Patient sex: M
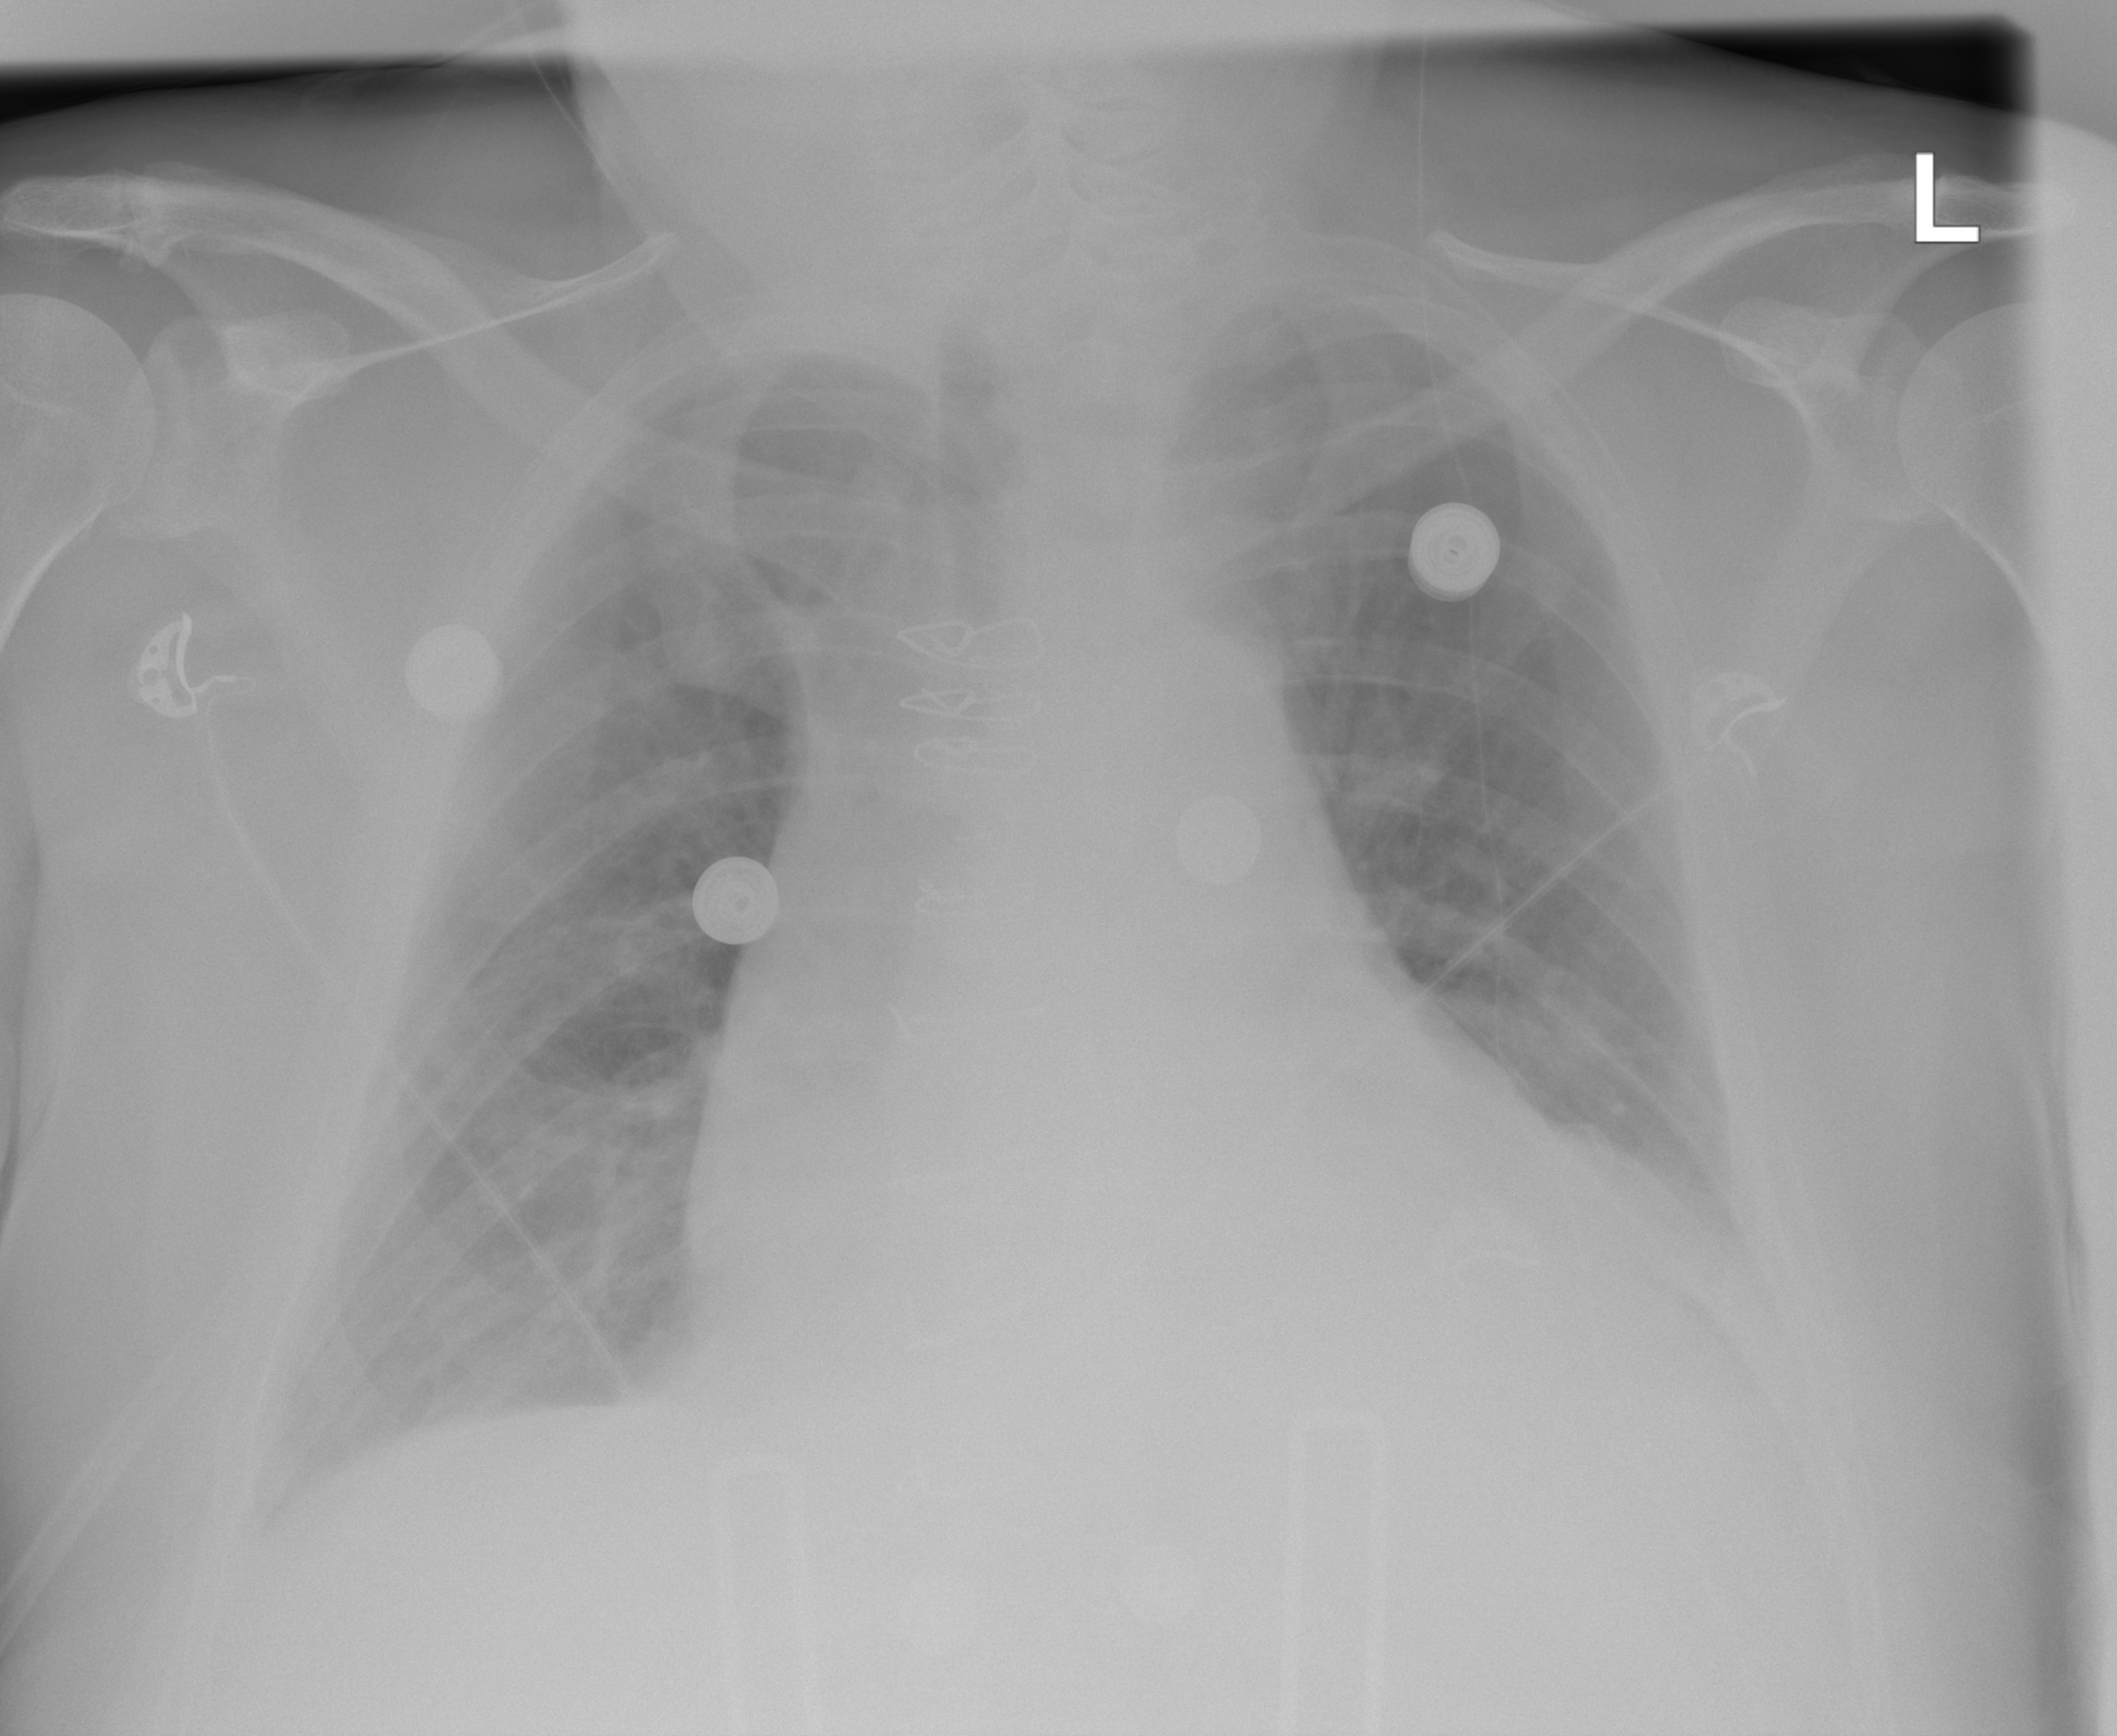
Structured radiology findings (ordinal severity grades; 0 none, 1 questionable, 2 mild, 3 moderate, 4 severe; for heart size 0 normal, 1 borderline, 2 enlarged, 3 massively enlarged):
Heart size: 3
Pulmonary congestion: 2
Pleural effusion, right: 2
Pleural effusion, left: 2
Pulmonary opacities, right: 0
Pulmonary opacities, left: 0
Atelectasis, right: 2
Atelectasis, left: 2